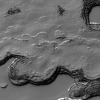
Atmospheric dust classification: not_dusty